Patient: sex F, age 59
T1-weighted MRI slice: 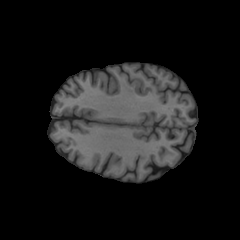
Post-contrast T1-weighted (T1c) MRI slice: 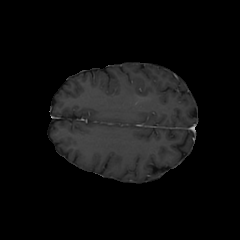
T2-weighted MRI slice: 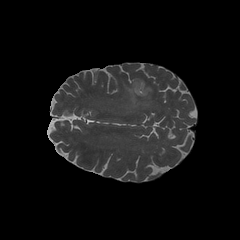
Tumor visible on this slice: yes
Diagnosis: Glioblastoma, IDH-wildtype
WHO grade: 4